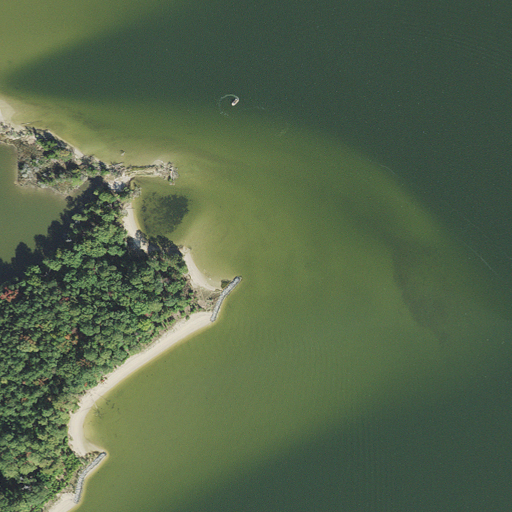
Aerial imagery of cape in Maryland named Clem Point containing open water, woody wetlands, herbaceous wetlands, and barren land